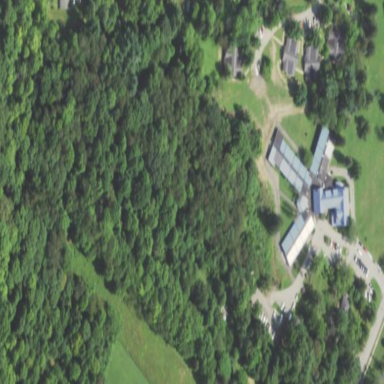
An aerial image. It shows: Mixed woodland area with variety of leaf types and cycles.